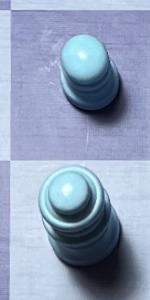
Label: Queen_White